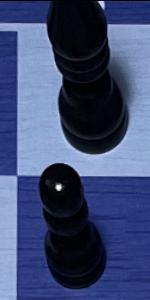
Label: Pawn_Black